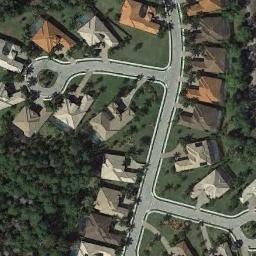
Label: residential